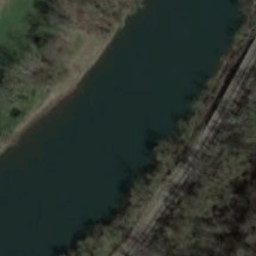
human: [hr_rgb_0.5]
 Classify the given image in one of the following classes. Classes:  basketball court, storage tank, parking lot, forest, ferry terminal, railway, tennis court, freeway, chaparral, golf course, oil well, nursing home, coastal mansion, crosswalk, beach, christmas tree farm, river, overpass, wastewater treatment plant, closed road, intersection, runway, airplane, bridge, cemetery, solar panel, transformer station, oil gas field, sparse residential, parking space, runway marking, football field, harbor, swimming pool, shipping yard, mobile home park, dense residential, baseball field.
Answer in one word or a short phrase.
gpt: river